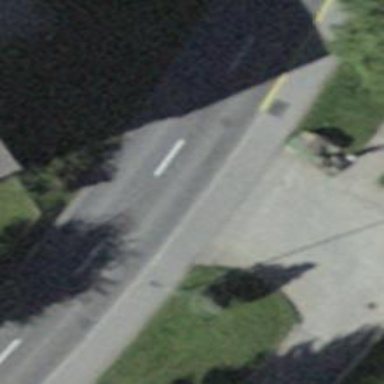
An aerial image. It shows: Primary highway with paved surface.